Question: Is there a way to access the content view (shown as Custom content on the diagram) in order to change its frame?

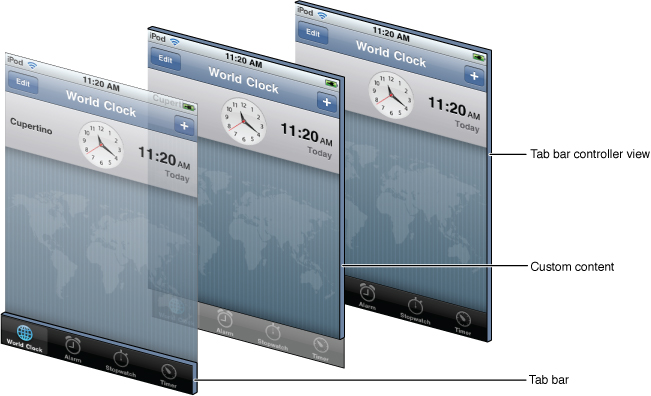
Answer: Access to selected view controller's view in tab bar
'''
UIView *view = tabBarController.selectedViewController.view;
'''
Access to second view controller's view in tab bar
'''
UIView *view2 = [(UIViewController*)[tabBarController.viewControllers objectAtIndex:1] view];
'''